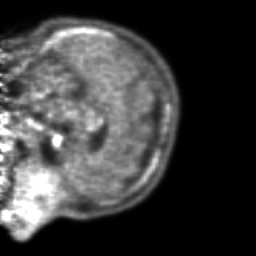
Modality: PET
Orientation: sagittal
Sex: female
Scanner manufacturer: ge